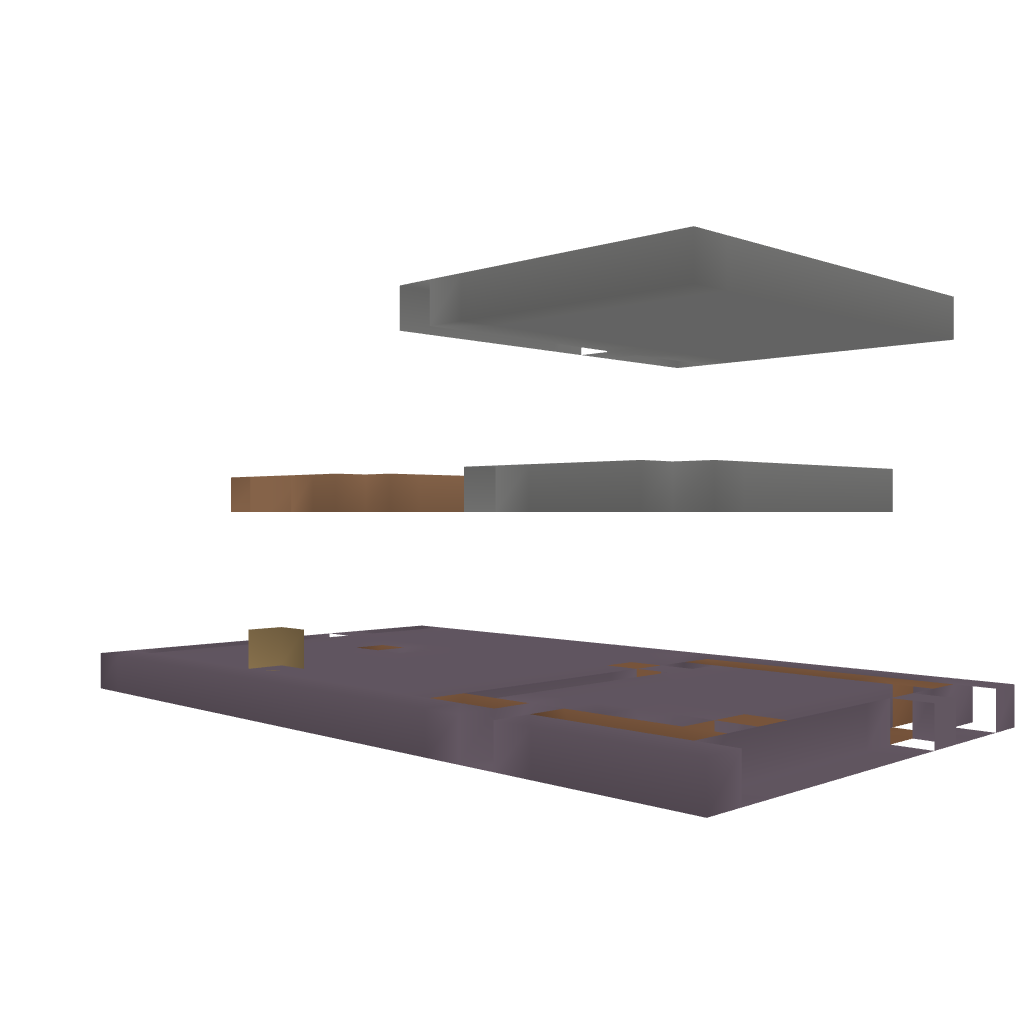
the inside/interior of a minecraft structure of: Mooshroom brown house